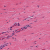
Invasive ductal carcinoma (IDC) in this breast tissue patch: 0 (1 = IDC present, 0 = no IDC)